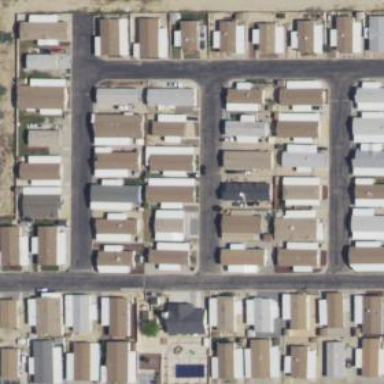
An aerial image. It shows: Residential area known as trailer park.